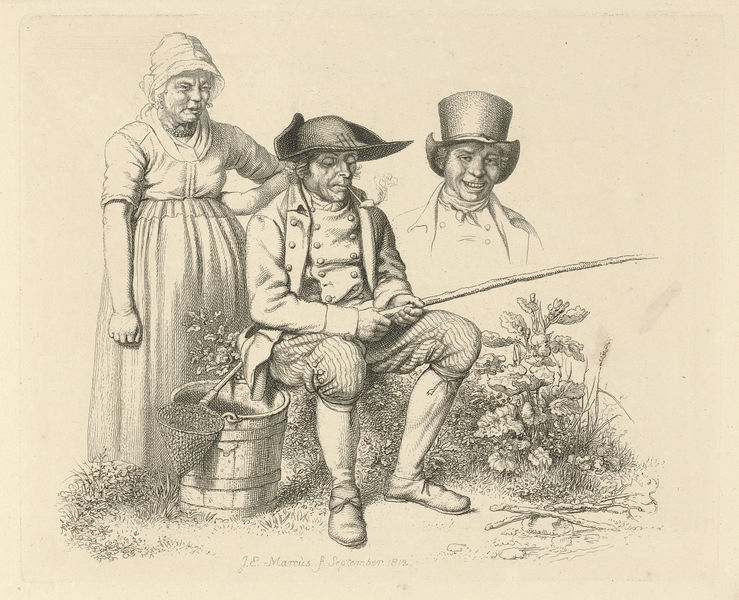
Titel: Studieblad met een visser, een vrouw en een buste van een man
Künstler: Jacob Ernst Marcus
Standort: Amsterdam
Institution: Rijksmuseum
Schlagwörter: bouton, homme, portrait, caricature, chapeau, assis, femme, fleurs, gravure, robe, pipe, boutons, coiffe, couple, herbe, pecheur, hommes, chapeaux, bord, chaussures, pêcheurs, pêche, seau, trio, pecher, épuisette, rpotrait